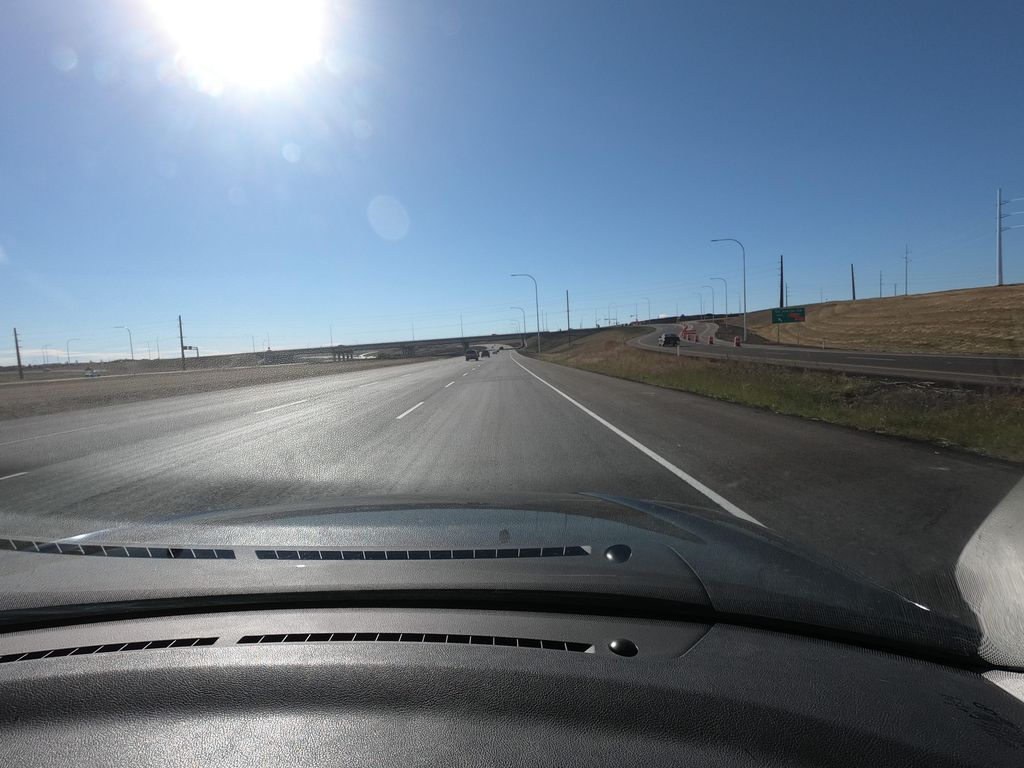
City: calgary